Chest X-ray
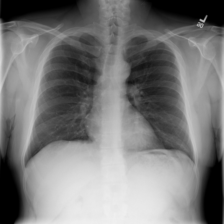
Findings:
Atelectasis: negative
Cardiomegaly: negative
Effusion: negative
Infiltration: positive
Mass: negative
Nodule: negative
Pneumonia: negative
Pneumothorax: negative
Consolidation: negative
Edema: negative
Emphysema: negative
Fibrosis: negative
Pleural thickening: negative
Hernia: negative